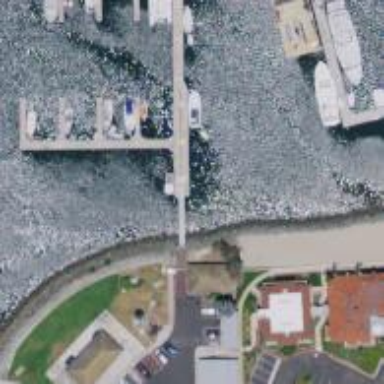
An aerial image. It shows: Man-made pier.